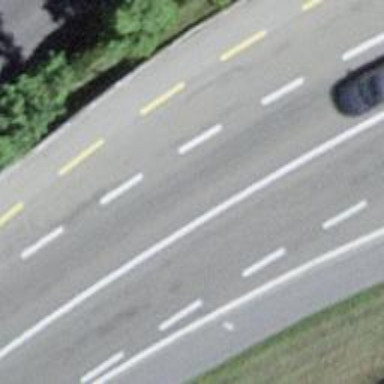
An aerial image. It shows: Asphalt road classified as primary highway.